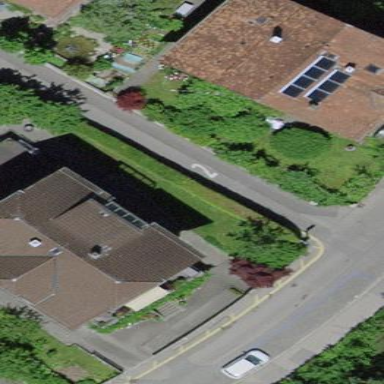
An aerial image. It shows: Half-hipped roof building.